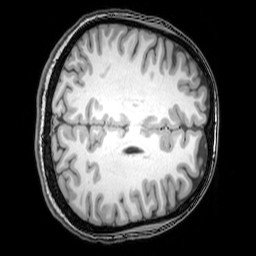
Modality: T1w
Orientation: axial
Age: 25
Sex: female
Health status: healthy
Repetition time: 0.081 s
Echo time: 0.037 s